Question: I'm fairly new to YUI and facing an issue while trying to create a YUI3 DataTable from the below JSON -
{
'''
"generations": [
{
"type": "Modern",
"showName": "The Modern Generation",
"imgURI": "file:/D:/projectGen.png",
"relations": {
"father": {
"age": "49",
"firstName": "George",
"lastName": "Mathews",
"priority": "1",
"profession": "Service"
},
"mother": {
"age": "47",
"firstName": "Susan",
"lastName": "Aldrin",
"priority": "2",
"profession": "Home-Maker"
},
"brother": {
"age": "28",
"firstName": "Martin",
"lastName": "Mathews J",
"priority": "3",
"profession": "Engineer"
},
"sister": {
"age": "23",
"firstName": "Laura",
"lastName": "Mathews J",
"priority": "4",
"profession": "Fashion Model"
}
}
}
]
'''
}
The table which I need to create should look like the one below -

Any info on how can I do this?
A JSFiddle would be appreciated.
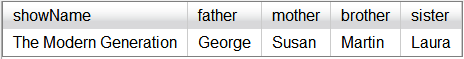
Answer: I hope this helps. <URL>
HTML:
'''
<div class="yui3-skin-sam" id="datatable"></div>
'''
Javascript:
'''
YUI().use('datatable', 'datasource-local', 'datasource-jsonschema',function(Y){
var data = {};//JSON here
var localDataSource = new Y.DataSource.Local({source:data});
localDataSource.plug(Y.Plugin.DataSourceJSONSchema, {
schema: {
resultListLocator: 'generations',
resultFields: [{key:'showName'},
{
key:'father',
locator:'relations.father.firstName'
},
{
key:'mother',
locator:'relations.mother.firstName'
},
{
key:'brother',
locator:'relations.brother.firstName'},
{
key:'sister',
locator:'relations.sister.firstName'
}]
}
});
var table = new Y.DataTable({
columns: ["showName", "father","mother","brother","sister"]
});
table.plug(Y.Plugin.DataTableDataSource, {
datasource: localDataSource
});
table.render('#datatable');
table.datasource.load();
});
'''